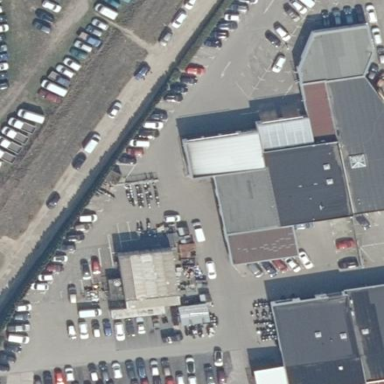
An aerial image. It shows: Commercial area.